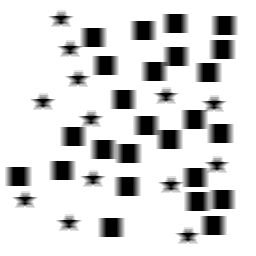
Squares: 25
Triangles: 0
Stars: 13
Total shapes: 38